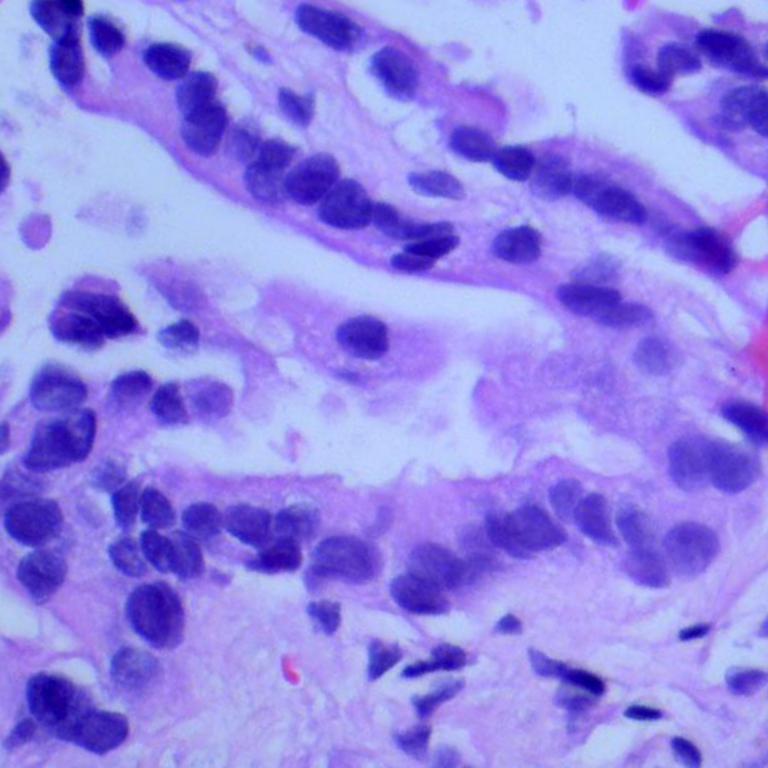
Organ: lung
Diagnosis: adenocarcinomas